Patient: sex M, age 46
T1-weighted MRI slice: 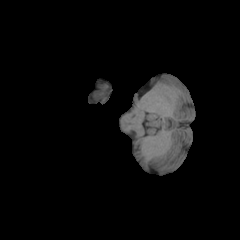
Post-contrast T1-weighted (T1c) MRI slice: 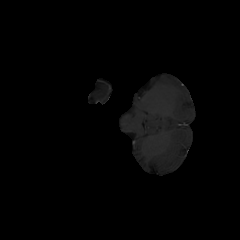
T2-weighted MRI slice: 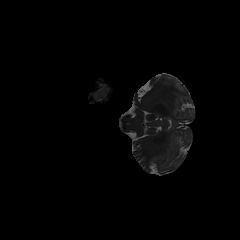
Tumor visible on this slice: no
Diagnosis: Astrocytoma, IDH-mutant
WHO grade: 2